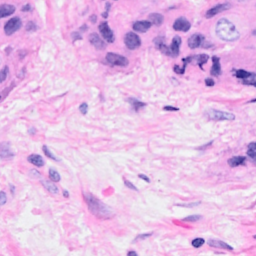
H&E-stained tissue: Breast